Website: home-depot
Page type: address-validator
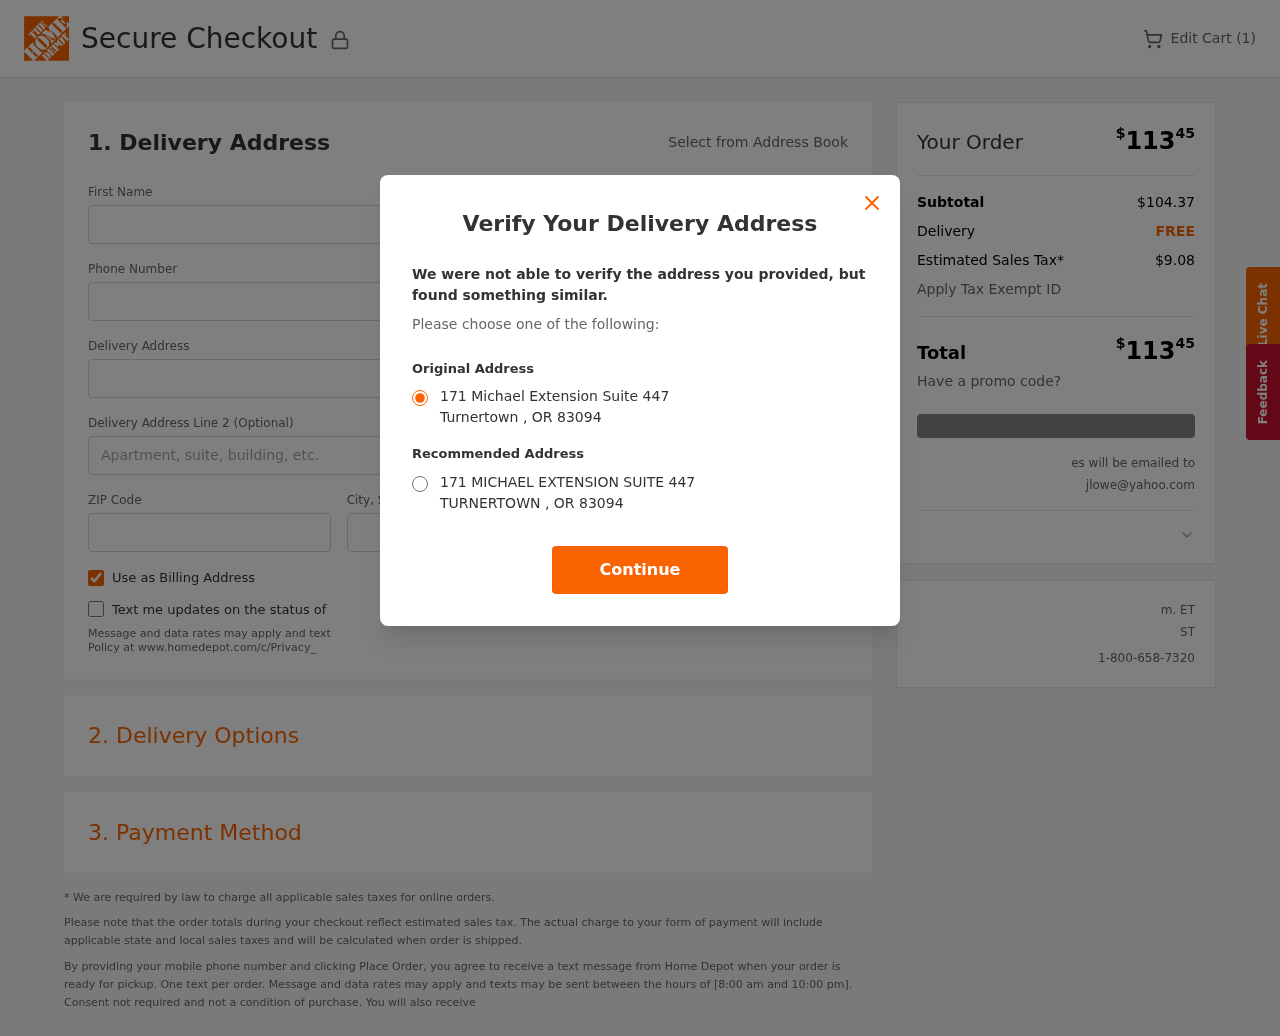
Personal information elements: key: PII_CITY
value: Turnertown
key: PII_EMAIL
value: jlowe@yahoo.com
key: PII_POSTCODE
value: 83094
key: PII_STATE_ABBR
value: OR
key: PII_STREET
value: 171 Michael Extension Suite 447
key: PII_FIRSTNAME
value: Jessica
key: PII_LASTNAME
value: Lowe
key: PII_PHONE
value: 2018288266
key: PII_STREET2
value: Suite 007
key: PII_CITY_STATE
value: Turnertown, OR
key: PII_STREET_ALT
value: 171 MICHAEL EXTENSION SUITE 447
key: PII_CITY_ALT
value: TURNERTOWN
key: PII_POSTCODE_FULL
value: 83094
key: PII_POSTCODE_NUMERIC
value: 83094
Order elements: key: ORDER_NUM_ITEMS
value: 1
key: ORDER_TOTAL
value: $11345
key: ORDER_SUBTOTAL
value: $104.37
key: ORDER_SHIPPING_COST
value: FREE
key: ORDER_TAX
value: $9.08